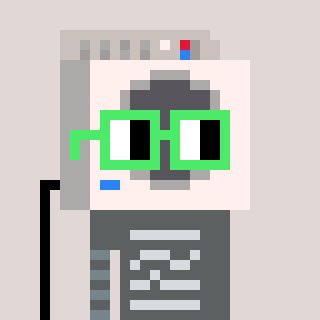
a pixel art character with square light green glasses, a washing machine-shaped head and a orange-colored body on a warm background